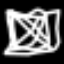
Label: chair